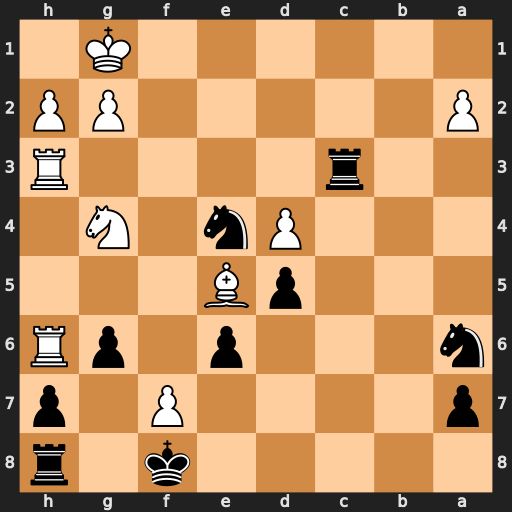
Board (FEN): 5k1r/p4P1p/n3p1pR/3pB3/3Pn1N1/2r4R/P5PP/6K1
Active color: b
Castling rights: -
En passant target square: -
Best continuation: Rc1#